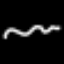
Label: squiggle